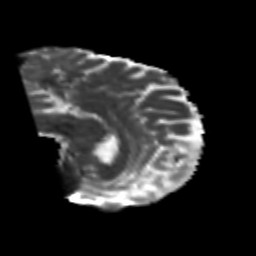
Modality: T2w
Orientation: sagittal
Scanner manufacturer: siemens
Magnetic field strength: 3 T
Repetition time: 6.8 s
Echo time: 0.093 s